Question: My layout is a bit complex.
I have a 'SwipeRefreshLayout' in which I host a 'ListView'. Whenever the user drags the Listview's top, the 'SwipeRefreshLayout' performs a refresh. I also listen for the last visible item of the 'ListView' to load next page of records (Endless scroll)
In the list's 'adaptor' I have 2 views that I am using. The first one will only be visible in first row, the other view will remain the same for all other rows.
What I want to achieve:
- On top of the row with position = 1 I want to have a sticky header. This means that when I scroll Up, the header will scroll to the top of the screen and will remain in there.- This sticky header will only be at one row- if possible I'd like to use a simple implementation as my layouts and adapters are already complex enough.
Waiting for your suggestions.

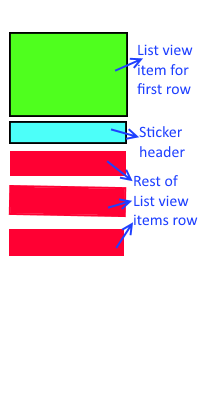
Answer: I didnt quite get your question the first time, heres the answer attempt round 2.
In your layout add an empty viewgroup (whichever you prefer, though linearlayout seems to work just great), add a scrollListener to your listView and check the position of your sticky view. If its top anchor is below (meaning its visible in the listview) the top of the screen you set the viewgroup visibility to gone, if the top anchor is either touching the top of the screen or below it, you add that view or one just like it to the viewgroup and set its visibility to visible.
You can adjust the position 2 view visibility accordingly to allow for this change to appear seamless. Can help you a bit more once you have some code and are on your way with this change.